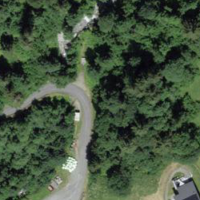
EUNIS habitat code: 44
Species observed at this site:
Filipendula ulmaria
Petasites albus